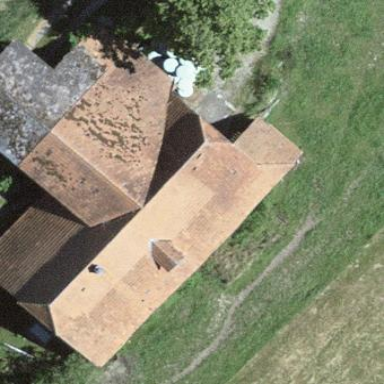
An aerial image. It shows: Farm building.